Interaction volume radius: 10 \u00c5
Interaction volume height: 20 \u00c5
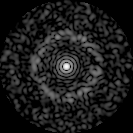
Disorder parameter: 0.845